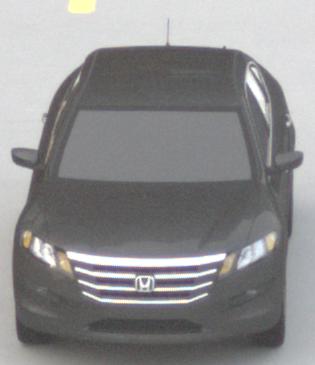
Make: Honda
Model: Crosstour
Detailed model: -
Model produced from: 2009
Model produced until: 2012
Doors: 4
Color: gray
Road condition: dry road
Daytime: morning or afternoon
Contrast: low contrast